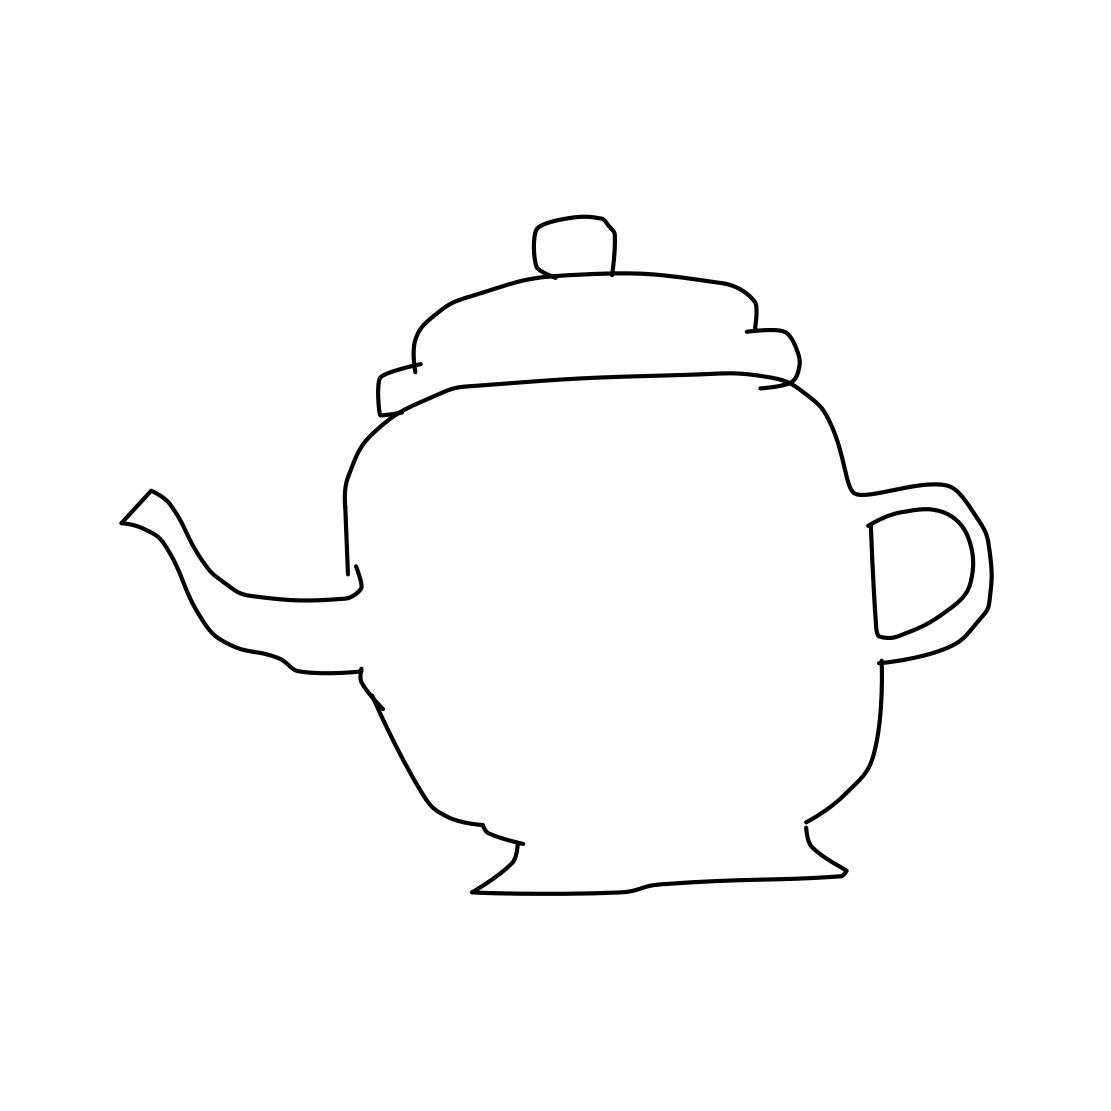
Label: teapot